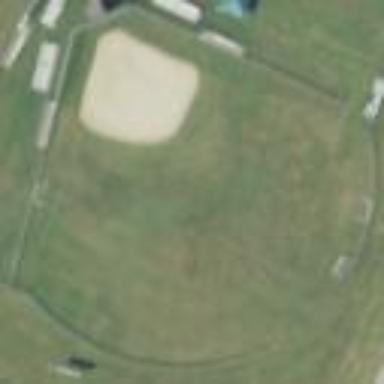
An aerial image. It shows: Baseball pitch for leisure land activities.